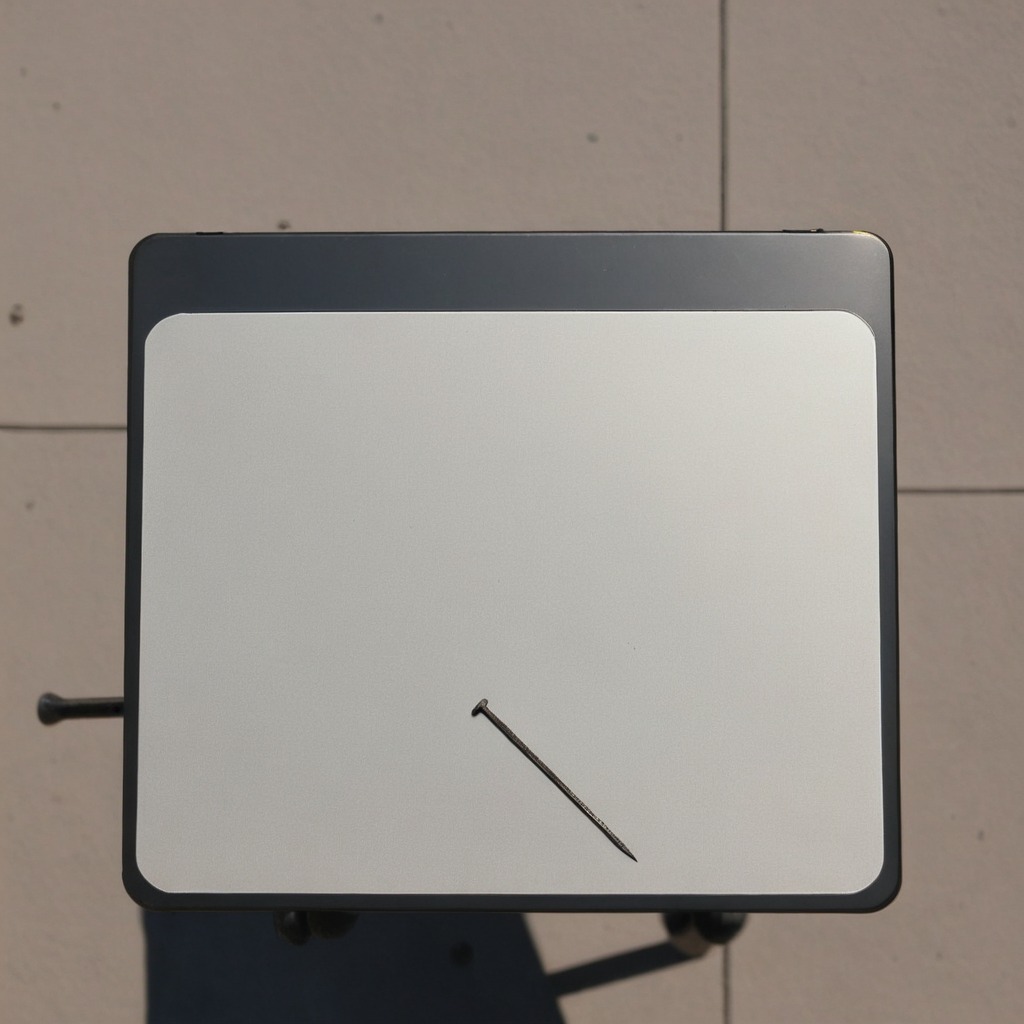
A nail is lying on a clean utility table in a temporary outdoor tool station.